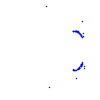
Particle: proton